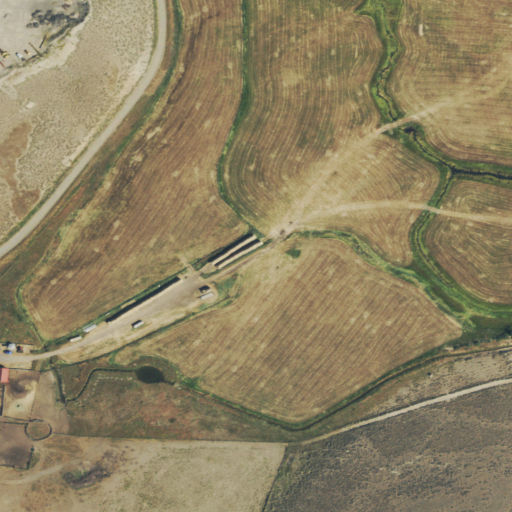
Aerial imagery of valley in Colorado named Long Gulch containing pasture, shrub, open development, low intensity development, and grassland